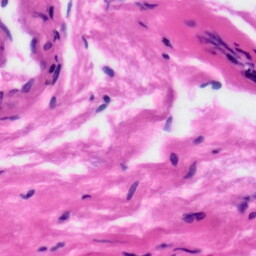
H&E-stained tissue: Tonsil